The picture encodes a bearing's raw vibration samples as pixel intensities in a 2-D grid. What is the most likely bearing condition (normal, inner_race, outer_race, ball)?
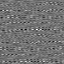
Answer: outer_race